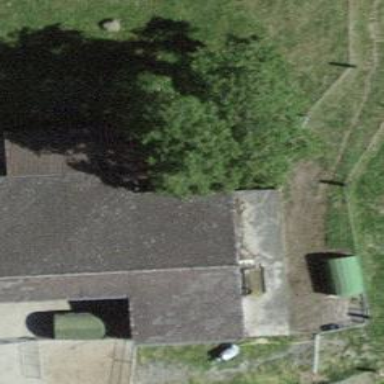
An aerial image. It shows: Farm auxiliary building.